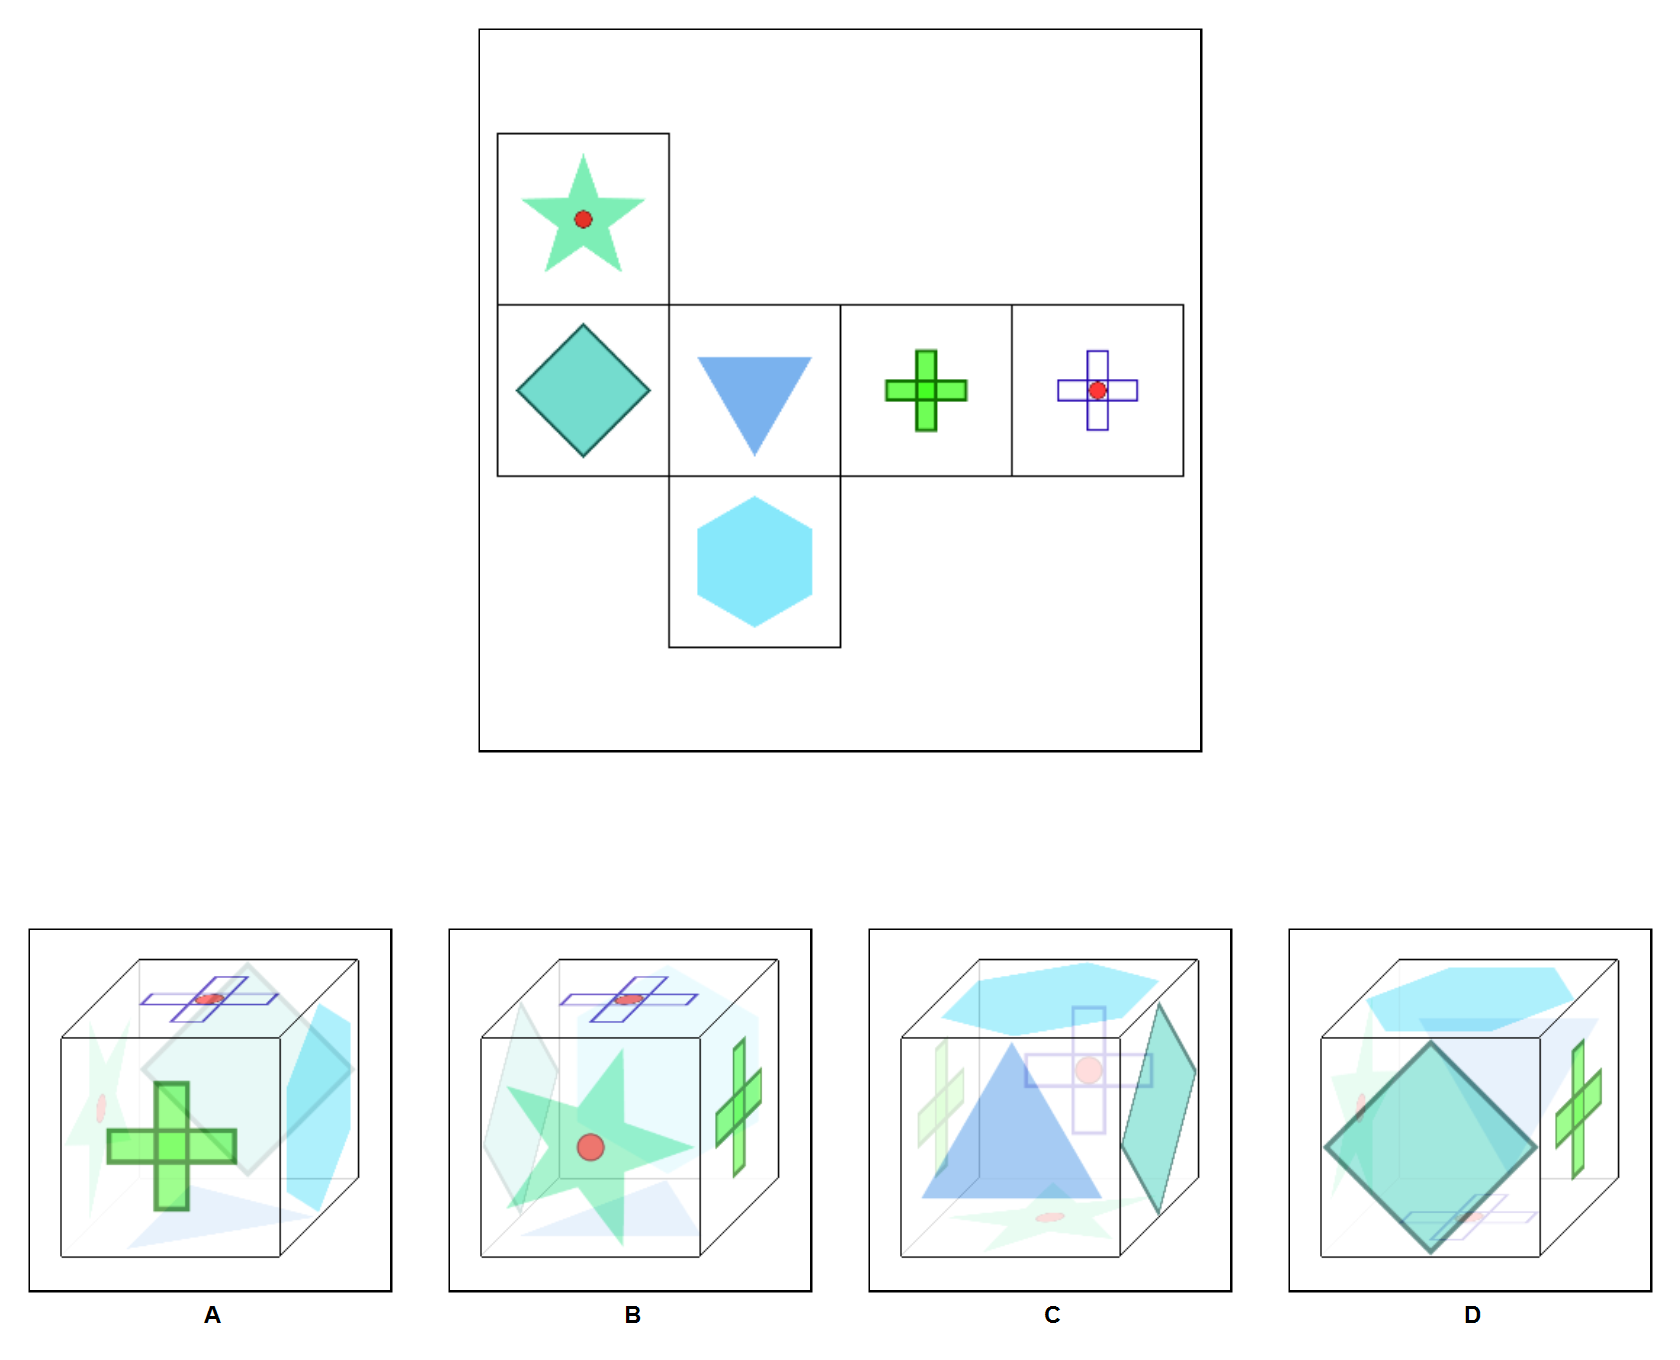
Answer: D